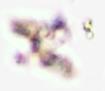
Label: Detritus